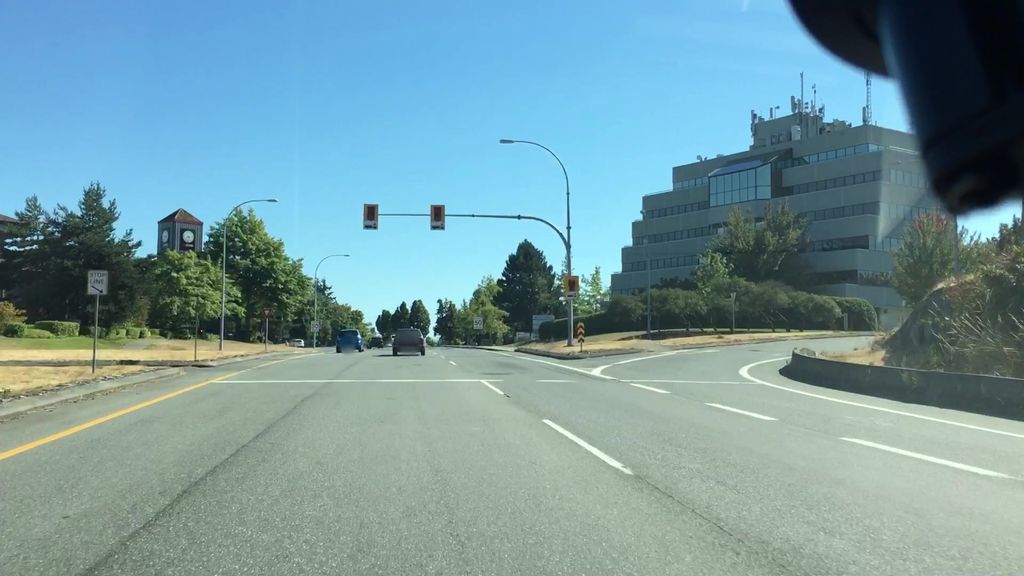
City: victoria